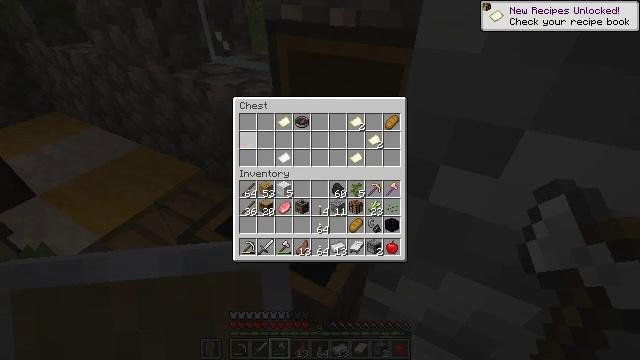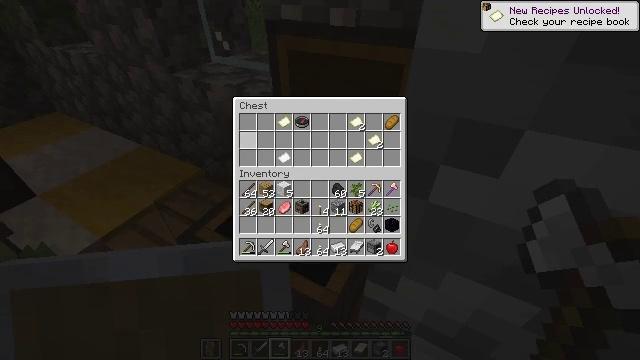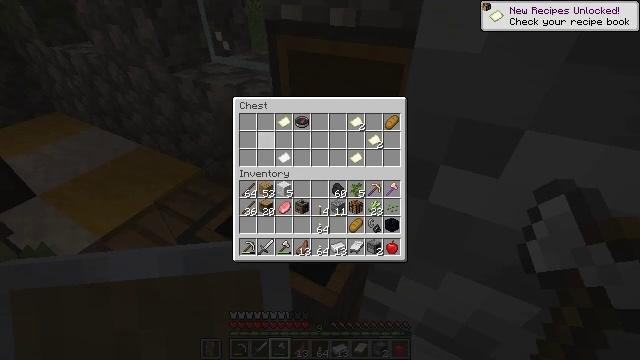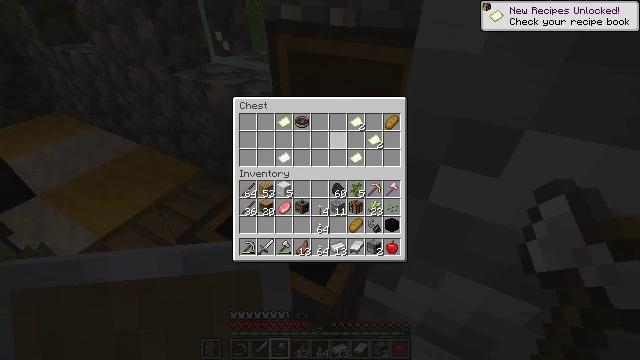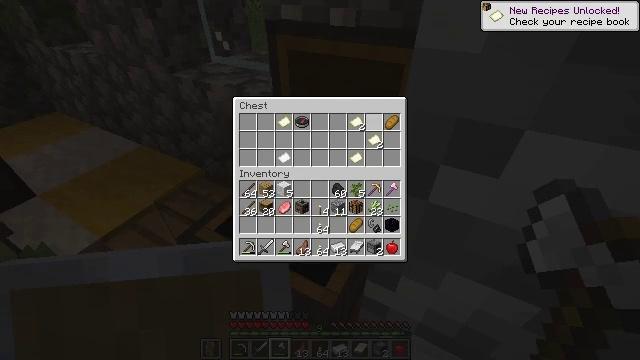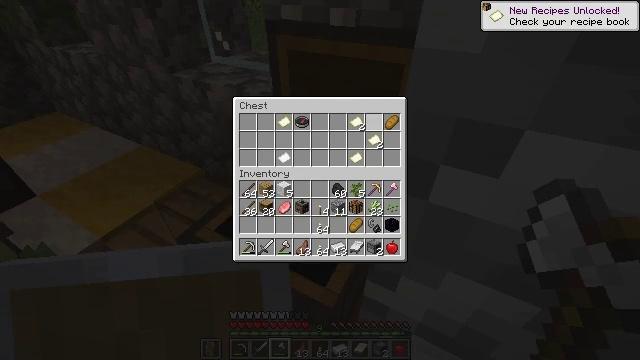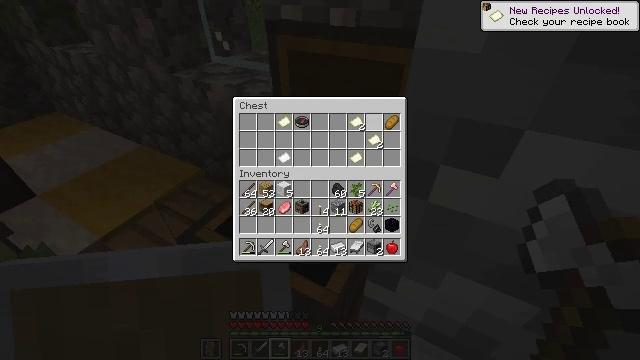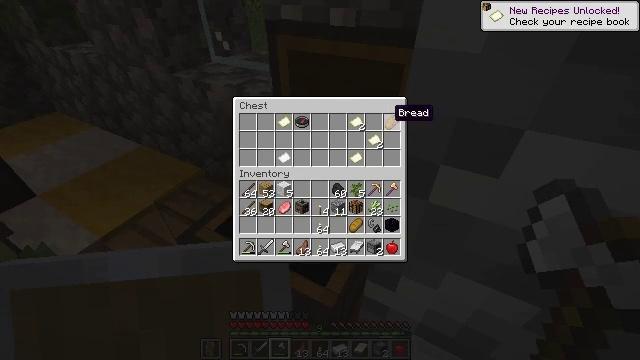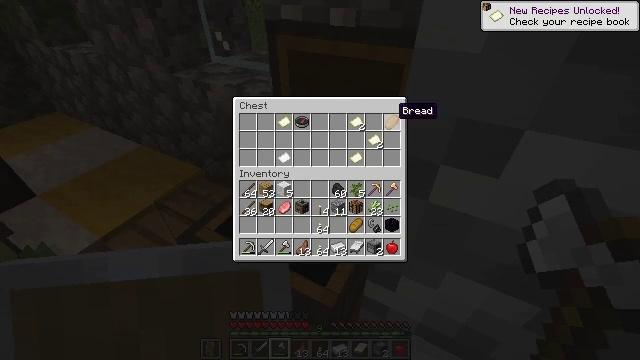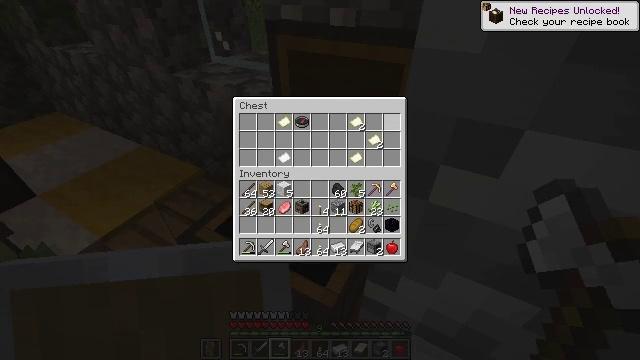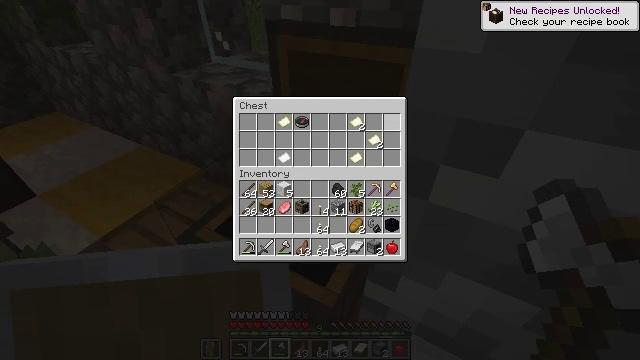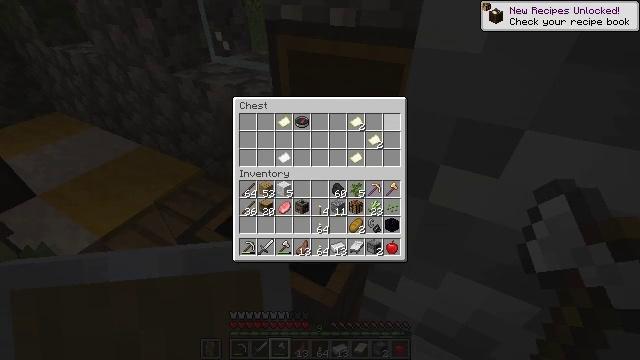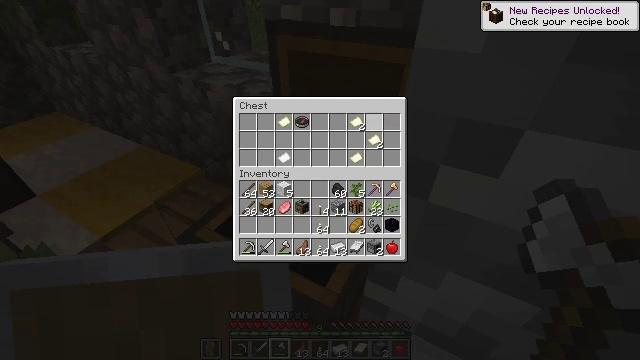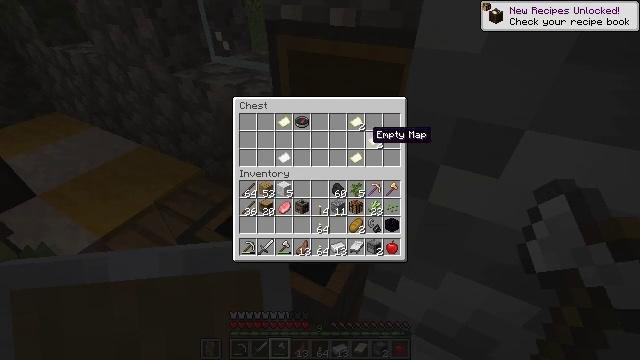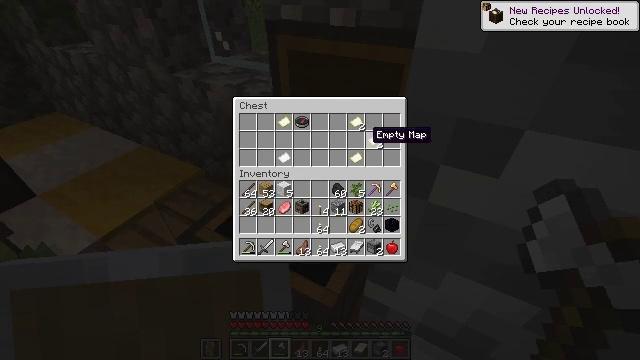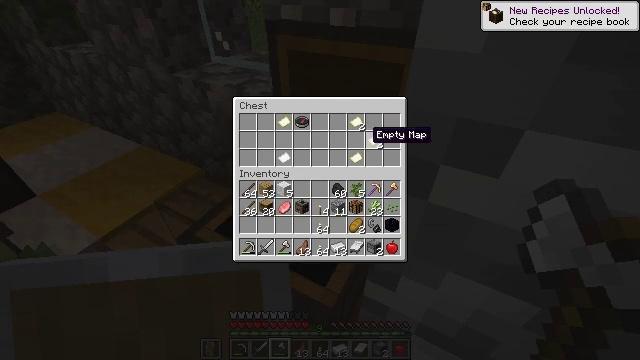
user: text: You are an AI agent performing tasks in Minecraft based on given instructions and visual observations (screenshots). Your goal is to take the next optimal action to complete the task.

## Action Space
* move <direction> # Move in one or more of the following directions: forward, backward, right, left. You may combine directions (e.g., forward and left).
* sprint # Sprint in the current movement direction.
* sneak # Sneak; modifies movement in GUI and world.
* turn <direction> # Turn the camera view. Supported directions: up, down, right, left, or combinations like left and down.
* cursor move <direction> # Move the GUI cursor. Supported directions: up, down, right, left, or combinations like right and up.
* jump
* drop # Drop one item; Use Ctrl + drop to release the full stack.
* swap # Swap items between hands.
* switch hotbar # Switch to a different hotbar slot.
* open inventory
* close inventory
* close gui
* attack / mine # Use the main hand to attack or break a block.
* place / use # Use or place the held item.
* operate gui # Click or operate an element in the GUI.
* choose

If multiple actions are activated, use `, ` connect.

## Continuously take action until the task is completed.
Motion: motion action
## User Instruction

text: Gather the ladder by attacking it.
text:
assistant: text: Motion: sneak
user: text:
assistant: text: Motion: sneak, cursor move right
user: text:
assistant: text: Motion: sneak, cursor move right
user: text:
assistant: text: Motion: sneak, cursor move right
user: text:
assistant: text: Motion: sneak, cursor move right
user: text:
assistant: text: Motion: sneak
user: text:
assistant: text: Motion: sneak
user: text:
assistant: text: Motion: sneak
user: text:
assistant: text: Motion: sneak, operate gui
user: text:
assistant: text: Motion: sneak, operate gui
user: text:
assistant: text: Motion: sneak, operate gui
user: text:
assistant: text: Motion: sneak, cursor move left and down
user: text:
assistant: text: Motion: sneak, cursor move left and down
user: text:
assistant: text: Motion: sneak
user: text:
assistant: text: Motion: sneak
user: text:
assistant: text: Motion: sneak
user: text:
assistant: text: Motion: sneak
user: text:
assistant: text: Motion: sneak
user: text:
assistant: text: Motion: sneak
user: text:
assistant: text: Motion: sneak
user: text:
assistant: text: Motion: sneak
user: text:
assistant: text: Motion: sneak, cursor move left and down
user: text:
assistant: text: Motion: sneak
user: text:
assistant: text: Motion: sneak
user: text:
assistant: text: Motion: sneak
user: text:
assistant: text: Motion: sneak
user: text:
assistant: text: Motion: sneak
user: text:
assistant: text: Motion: sneak
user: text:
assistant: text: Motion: sneak
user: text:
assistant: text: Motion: sneak, cursor move left